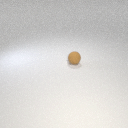
small brown rubber sphere